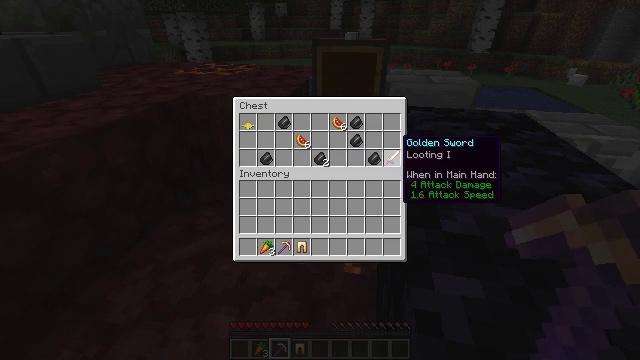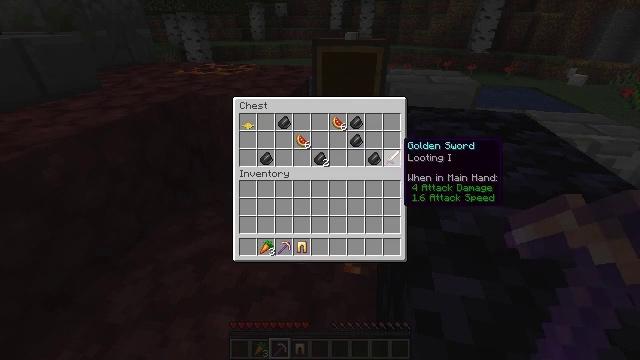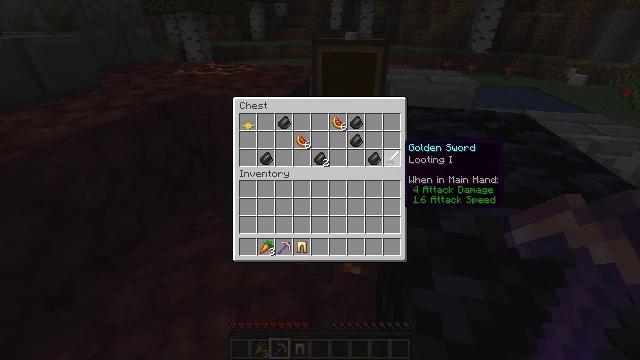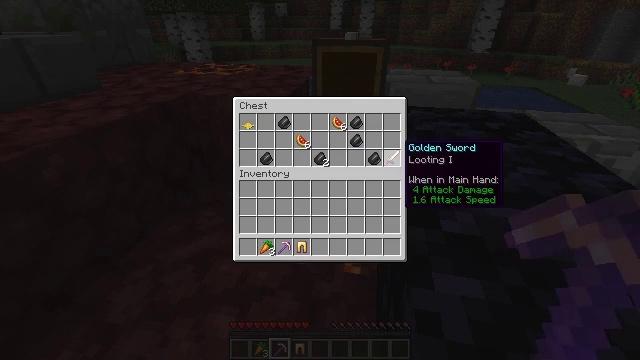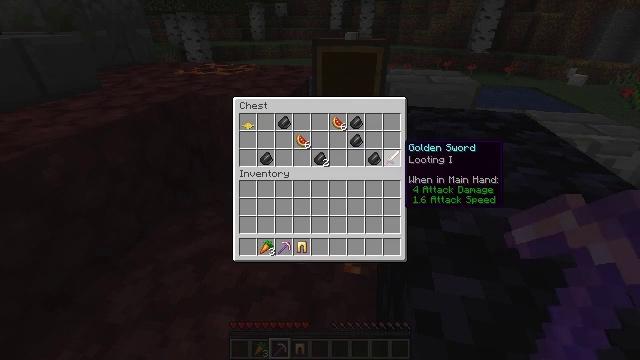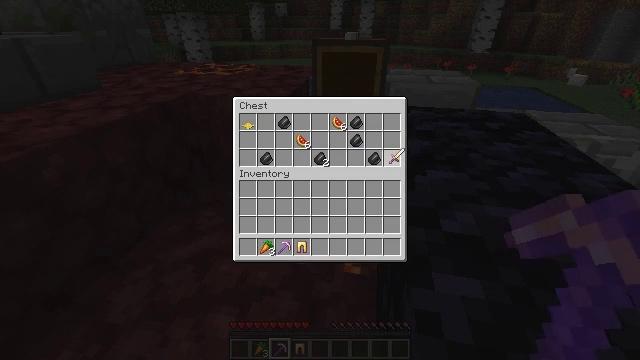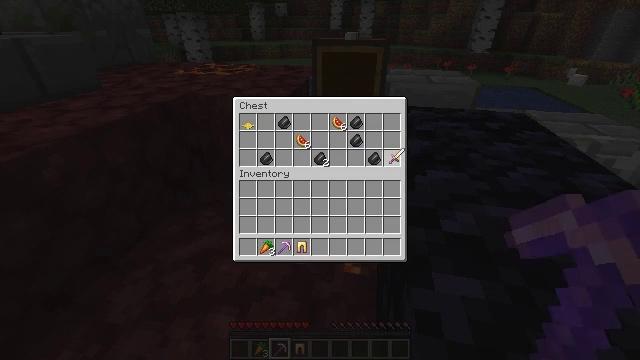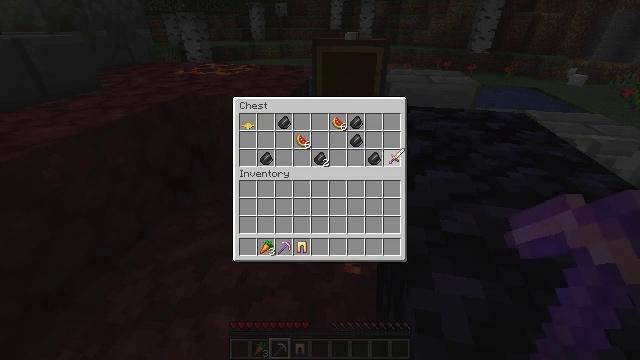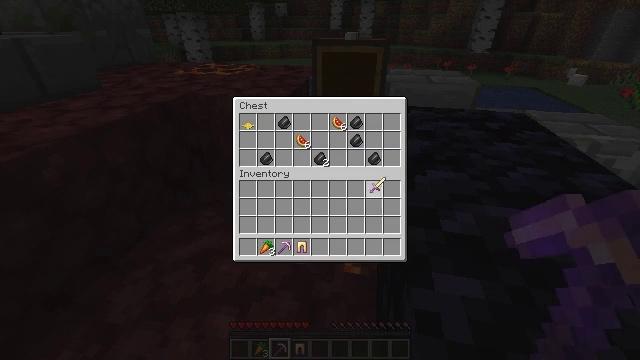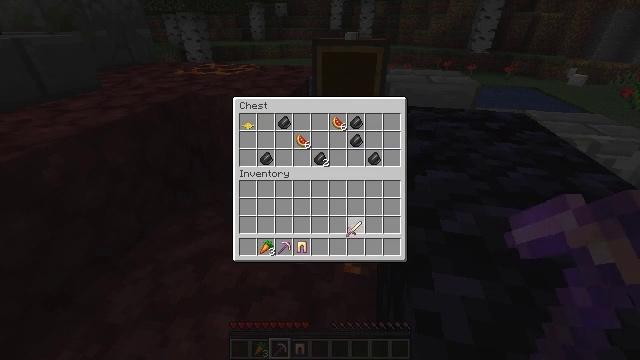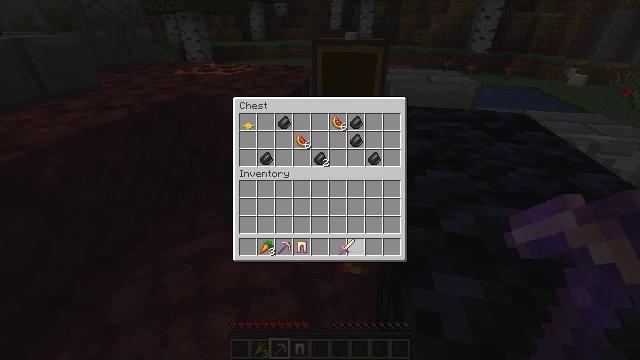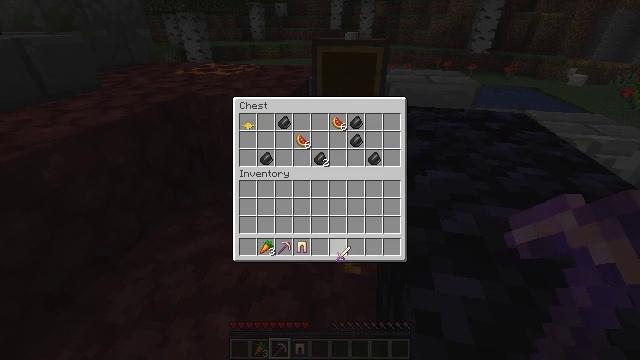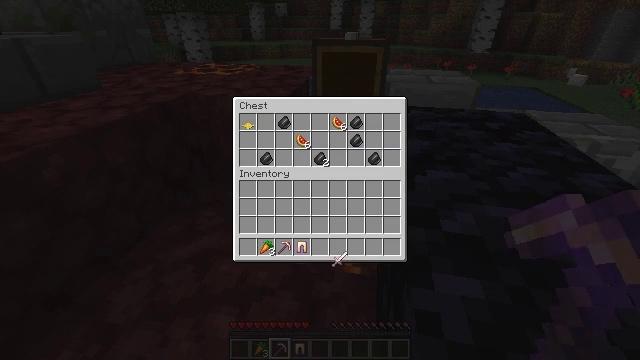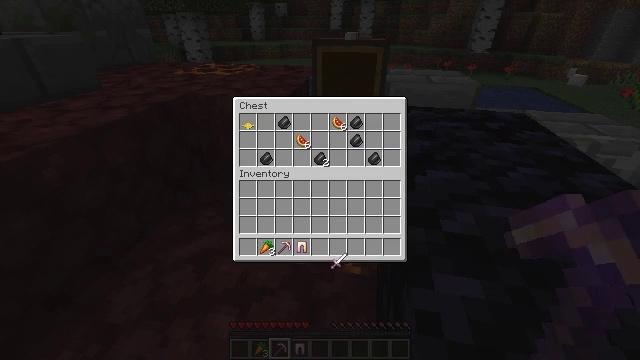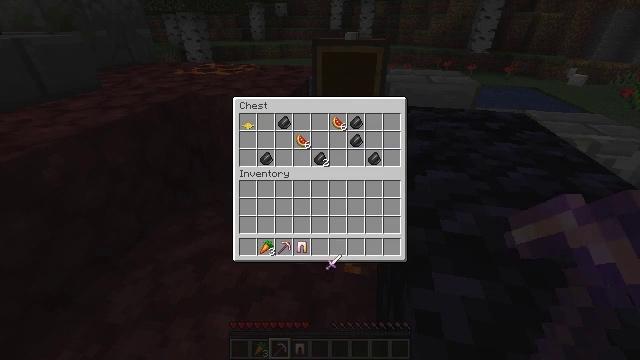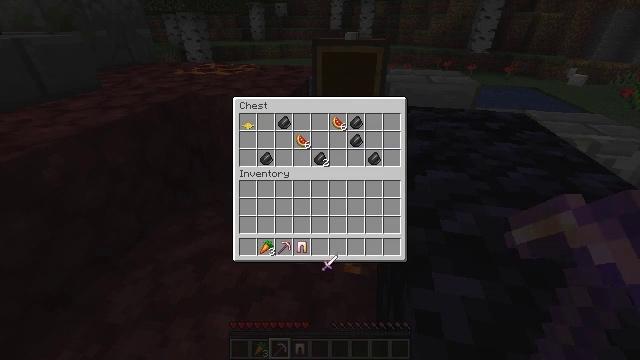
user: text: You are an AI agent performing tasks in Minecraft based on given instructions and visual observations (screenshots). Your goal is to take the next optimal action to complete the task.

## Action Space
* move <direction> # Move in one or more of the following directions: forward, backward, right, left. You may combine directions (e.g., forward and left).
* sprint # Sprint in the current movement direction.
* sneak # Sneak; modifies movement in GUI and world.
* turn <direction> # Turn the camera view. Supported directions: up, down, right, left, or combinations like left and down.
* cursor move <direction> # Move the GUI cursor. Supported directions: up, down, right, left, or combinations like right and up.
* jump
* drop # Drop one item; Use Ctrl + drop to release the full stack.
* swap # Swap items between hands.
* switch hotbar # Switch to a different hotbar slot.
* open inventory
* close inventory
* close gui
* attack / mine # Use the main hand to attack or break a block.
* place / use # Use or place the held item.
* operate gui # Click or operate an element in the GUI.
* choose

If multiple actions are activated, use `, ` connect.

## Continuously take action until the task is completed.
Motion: motion action
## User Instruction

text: Hunt animals.
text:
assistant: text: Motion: no_op
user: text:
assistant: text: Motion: no_op
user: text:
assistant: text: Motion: no_op
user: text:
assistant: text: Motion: no_op
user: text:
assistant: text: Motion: attack / mine
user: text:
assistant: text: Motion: attack / mine
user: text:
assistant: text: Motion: attack / mine
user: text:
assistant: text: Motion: turn left and down
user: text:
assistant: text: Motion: turn left and down
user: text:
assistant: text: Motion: turn left and down
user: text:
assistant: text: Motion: turn down
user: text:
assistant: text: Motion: no_op
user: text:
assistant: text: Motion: no_op
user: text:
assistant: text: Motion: no_op
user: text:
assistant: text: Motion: no_op
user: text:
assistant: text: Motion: no_op
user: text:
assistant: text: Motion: turn up
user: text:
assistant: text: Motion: turn left and up
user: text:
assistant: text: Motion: no_op
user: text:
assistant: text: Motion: no_op
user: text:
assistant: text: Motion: turn down
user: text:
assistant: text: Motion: no_op
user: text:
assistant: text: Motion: no_op
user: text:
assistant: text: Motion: no_op
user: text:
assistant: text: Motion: no_op
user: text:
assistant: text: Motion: no_op
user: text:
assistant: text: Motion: turn right
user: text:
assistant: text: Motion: no_op
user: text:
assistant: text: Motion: no_op
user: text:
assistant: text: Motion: no_op